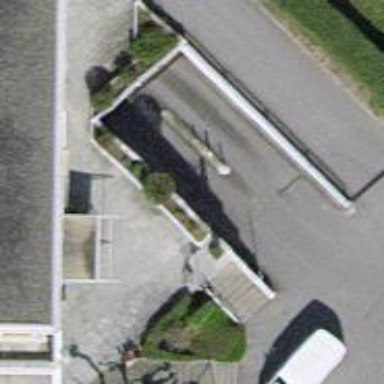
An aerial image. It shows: Parking entrance.